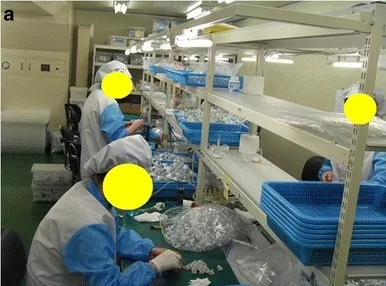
Cleanroom workers inside the cleanroom. A. Inside the cleanroom, workers are assembling with components of endoscopic devices with chloroform adhesives.
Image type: radiology (ct)